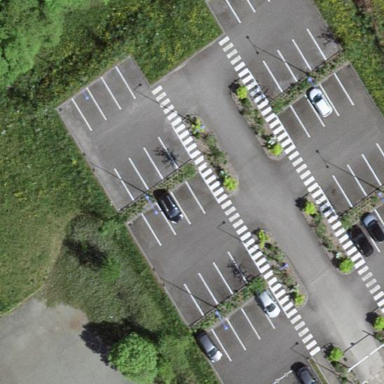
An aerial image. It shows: Parking area with asphalt surface.